Interaction volume radius: 10 \u00c5
Interaction volume height: 15 \u00c5
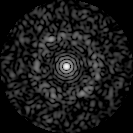
Disorder parameter: 0.8104